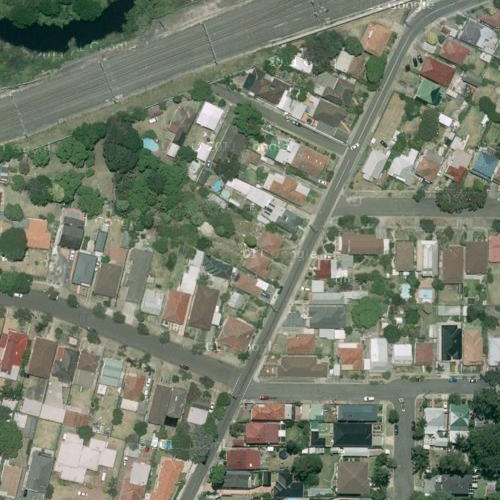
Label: sydney